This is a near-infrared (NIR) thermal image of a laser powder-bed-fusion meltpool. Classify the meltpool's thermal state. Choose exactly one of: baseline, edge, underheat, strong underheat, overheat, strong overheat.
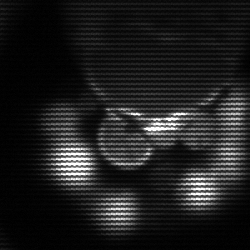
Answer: edge